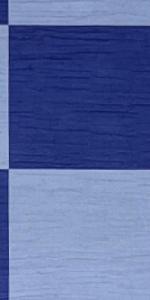
Label: Empty